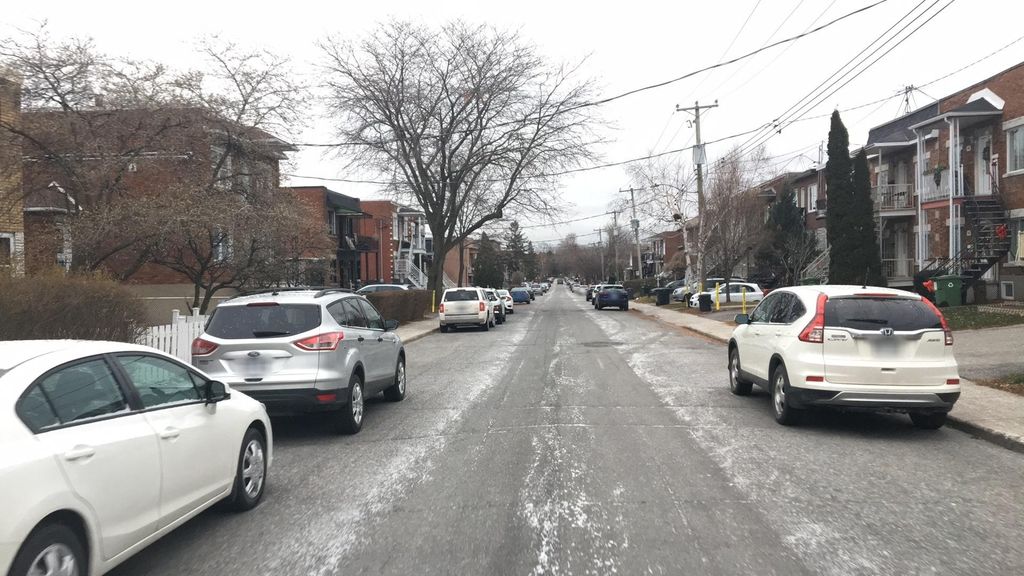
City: montreal